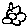
Label: flower